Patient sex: M
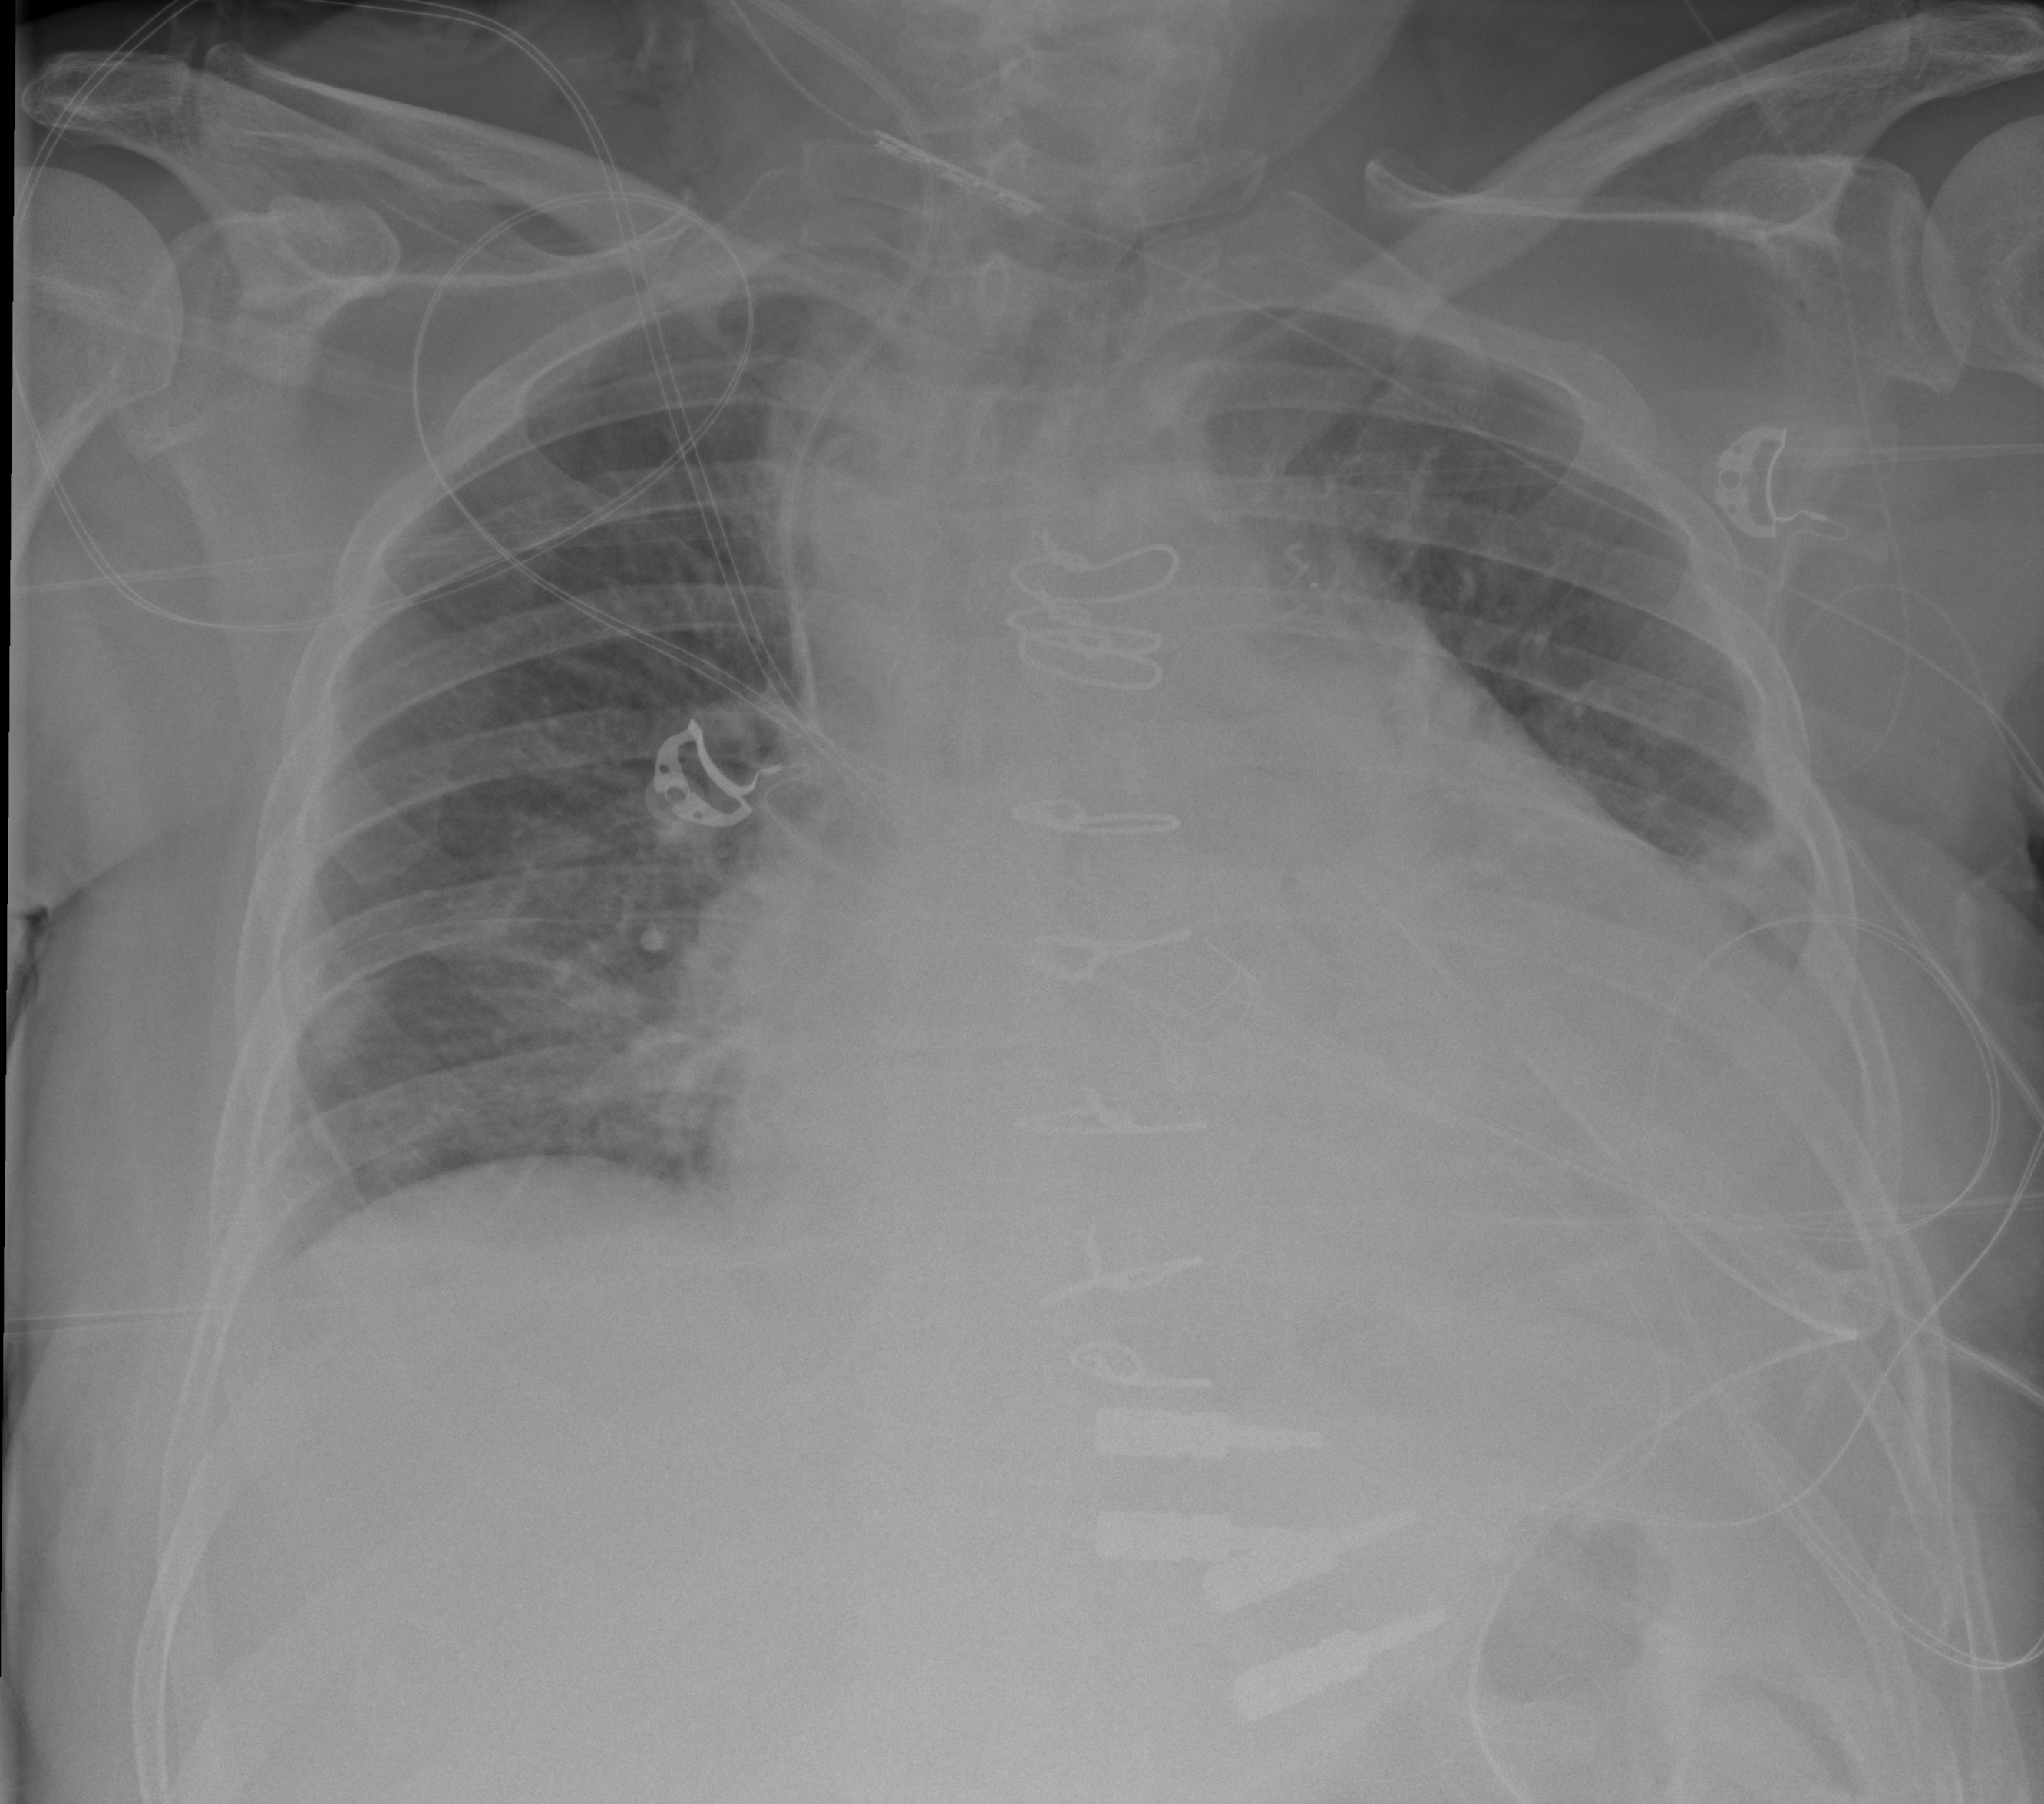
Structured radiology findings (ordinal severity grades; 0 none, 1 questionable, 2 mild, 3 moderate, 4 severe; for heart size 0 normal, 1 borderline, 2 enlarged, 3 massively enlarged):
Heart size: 2
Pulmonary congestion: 2
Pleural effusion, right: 2
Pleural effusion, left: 2
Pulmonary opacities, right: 0
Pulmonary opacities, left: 0
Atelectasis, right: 2
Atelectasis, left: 2